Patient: sex M, age 34
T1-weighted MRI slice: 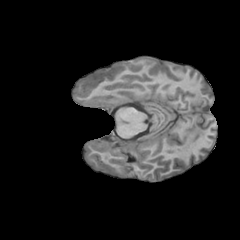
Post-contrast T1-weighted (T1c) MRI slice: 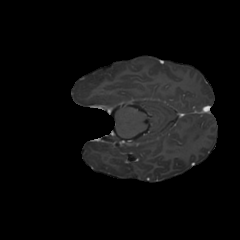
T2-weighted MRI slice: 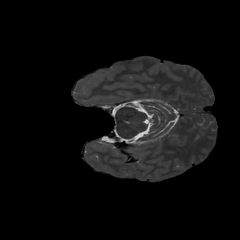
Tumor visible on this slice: no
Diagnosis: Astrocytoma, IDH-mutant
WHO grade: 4